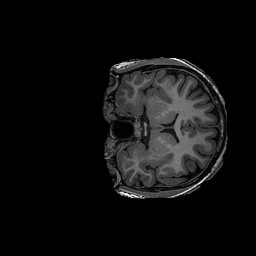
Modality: T1w
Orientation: coronal
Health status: ill
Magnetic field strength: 3 T